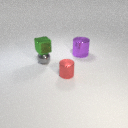
small gray metal sphere behind small red metal cylinder